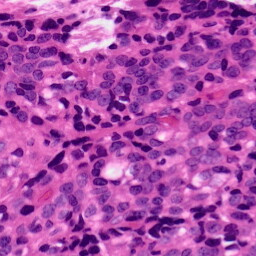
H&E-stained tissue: Ovarian